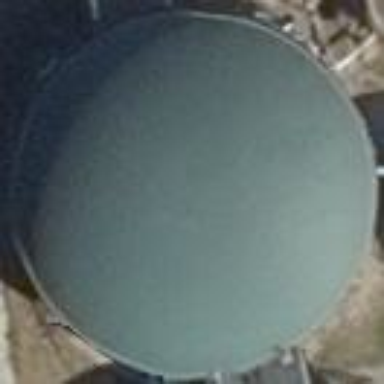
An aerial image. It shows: Digester building.